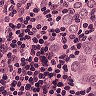
Metastatic tissue present: yes